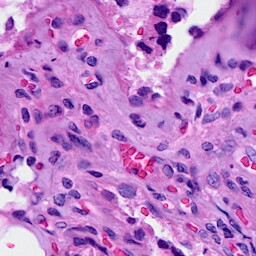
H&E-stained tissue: Breast